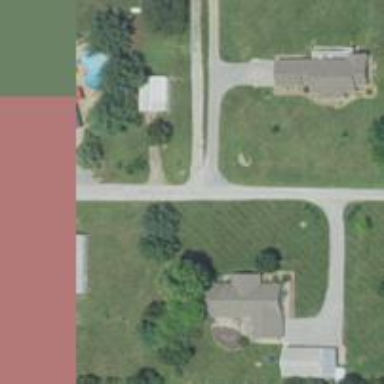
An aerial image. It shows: Driveway.